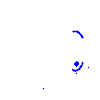
Particle: electron